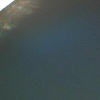
Label: sunburn